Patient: sex M, age 71
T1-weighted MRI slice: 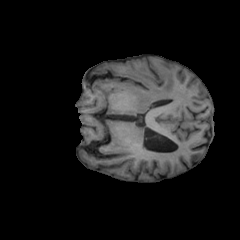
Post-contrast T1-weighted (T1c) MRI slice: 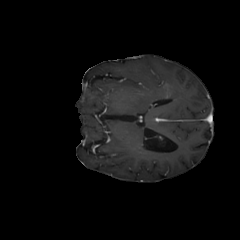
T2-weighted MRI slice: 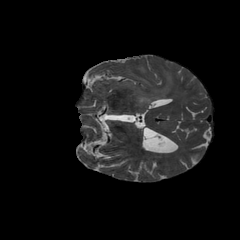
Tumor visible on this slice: yes
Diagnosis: Glioblastoma, IDH-wildtype
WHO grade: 4